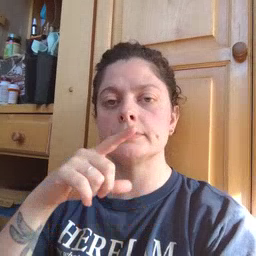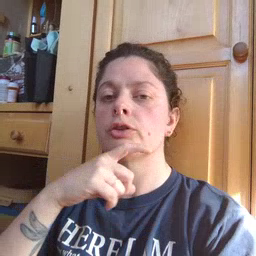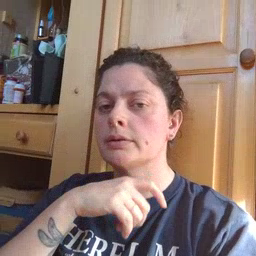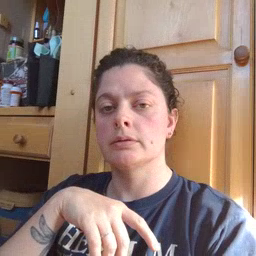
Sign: cereal